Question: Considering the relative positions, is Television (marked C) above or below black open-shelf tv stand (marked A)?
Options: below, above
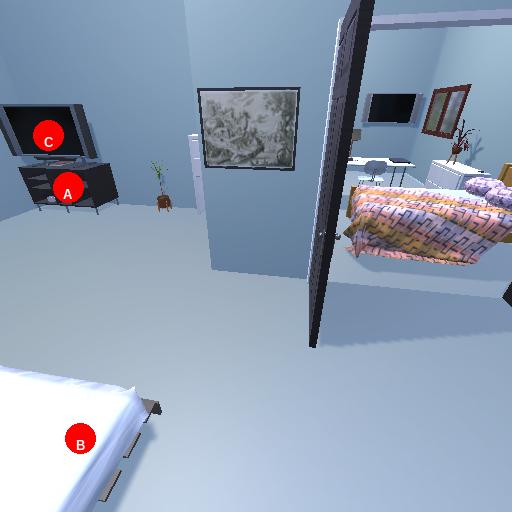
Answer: below